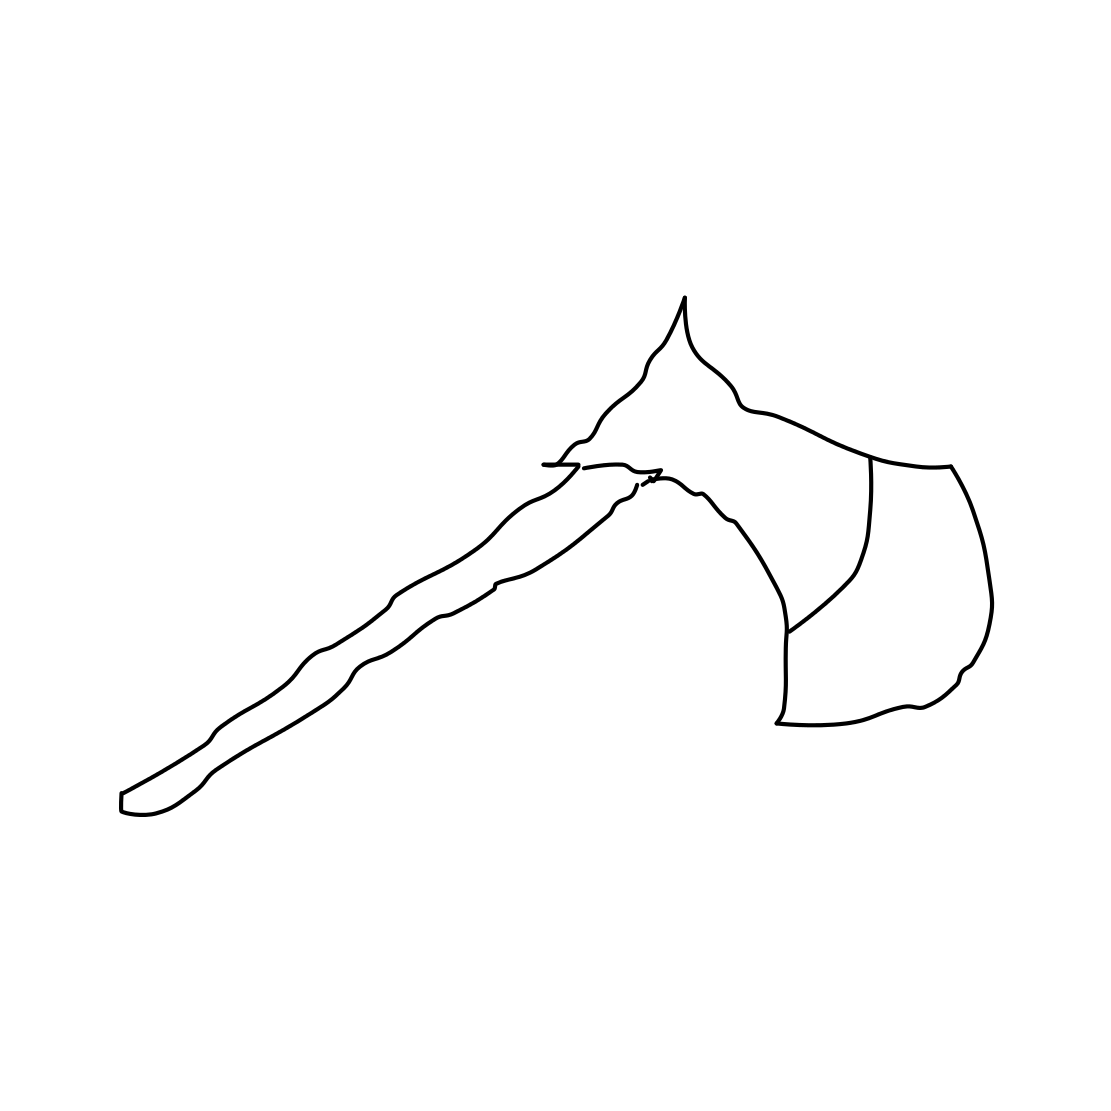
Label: axe